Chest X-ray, PA view. Patient: 48 years old, sex F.
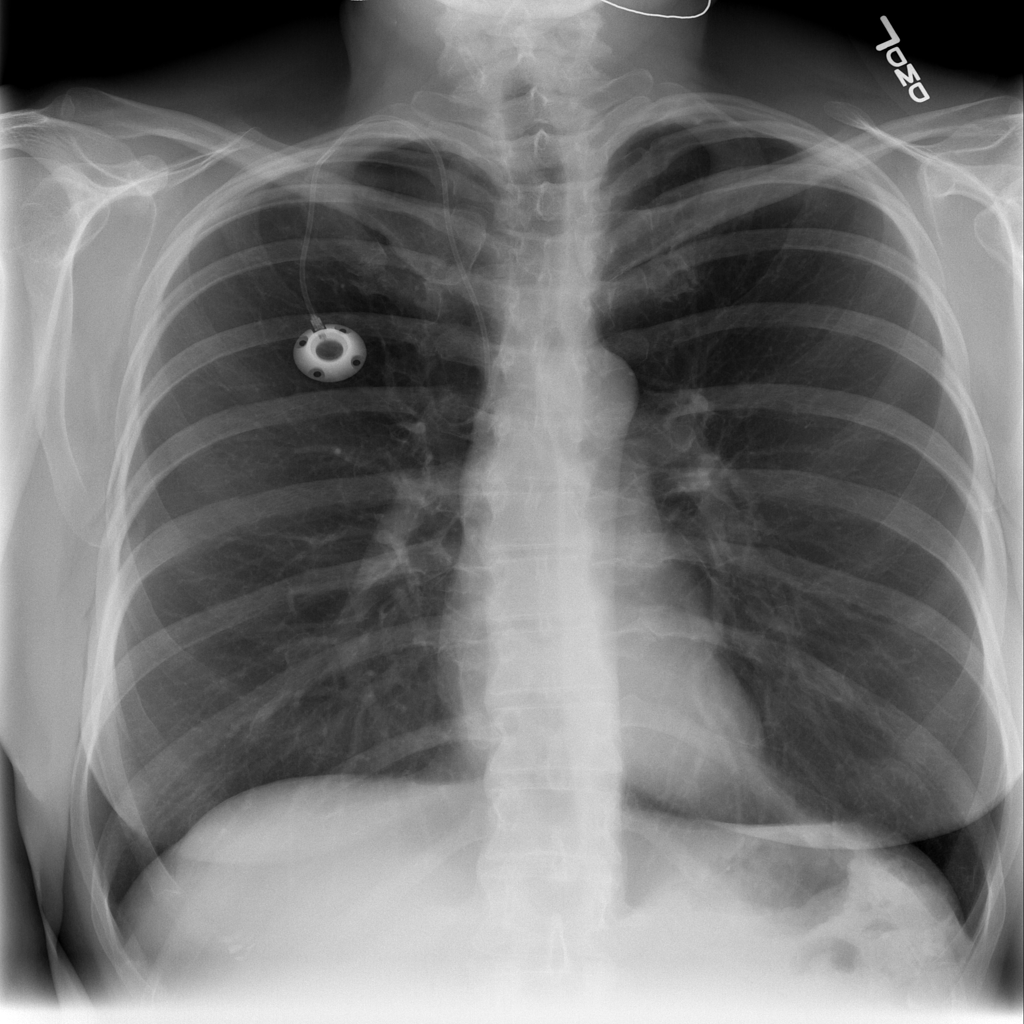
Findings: No Finding